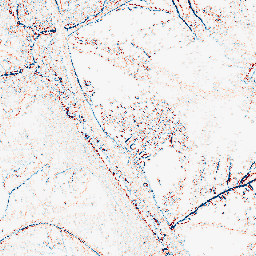
Category: edge_preserving
Decomposition family: median
Decomposition parameters: size: 3
Upsampling method: quartic
Upsampling parameters: scale: 2
Upsampling scale: 2